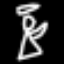
Label: angel